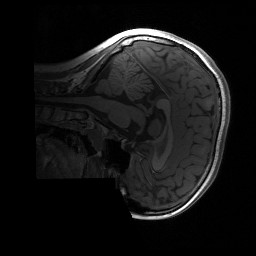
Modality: T1w
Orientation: sagittal
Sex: female
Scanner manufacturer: siemens
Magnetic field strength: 3 T
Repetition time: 1.9 s
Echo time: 0.00243 s